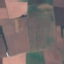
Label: AnnualCrop